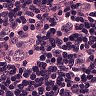
Metastatic tissue present: yes